Interaction volume radius: 10 \u00c5
Interaction volume height: 30 \u00c5
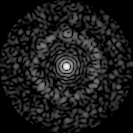
Disorder parameter: 0.8337